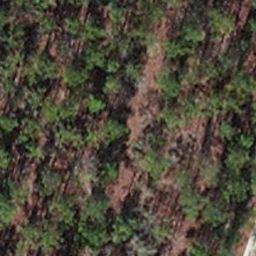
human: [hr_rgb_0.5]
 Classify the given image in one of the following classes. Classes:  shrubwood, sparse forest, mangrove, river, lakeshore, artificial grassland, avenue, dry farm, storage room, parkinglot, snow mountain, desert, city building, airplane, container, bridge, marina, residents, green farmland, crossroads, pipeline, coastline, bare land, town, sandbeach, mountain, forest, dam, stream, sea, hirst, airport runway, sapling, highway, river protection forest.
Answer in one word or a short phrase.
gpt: sapling